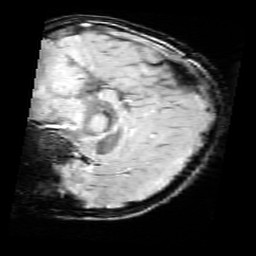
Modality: SWI
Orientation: sagittal
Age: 9
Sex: female
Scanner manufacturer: siemens
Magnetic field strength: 3 T
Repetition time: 0.027 s
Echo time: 0.02 s